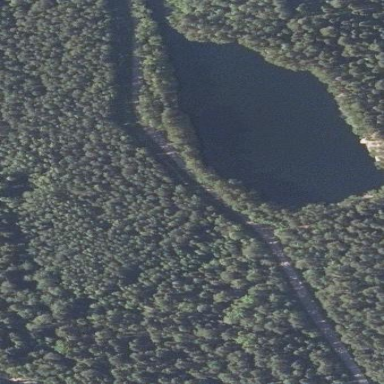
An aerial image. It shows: Serene lake.